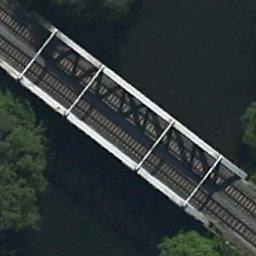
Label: bridge